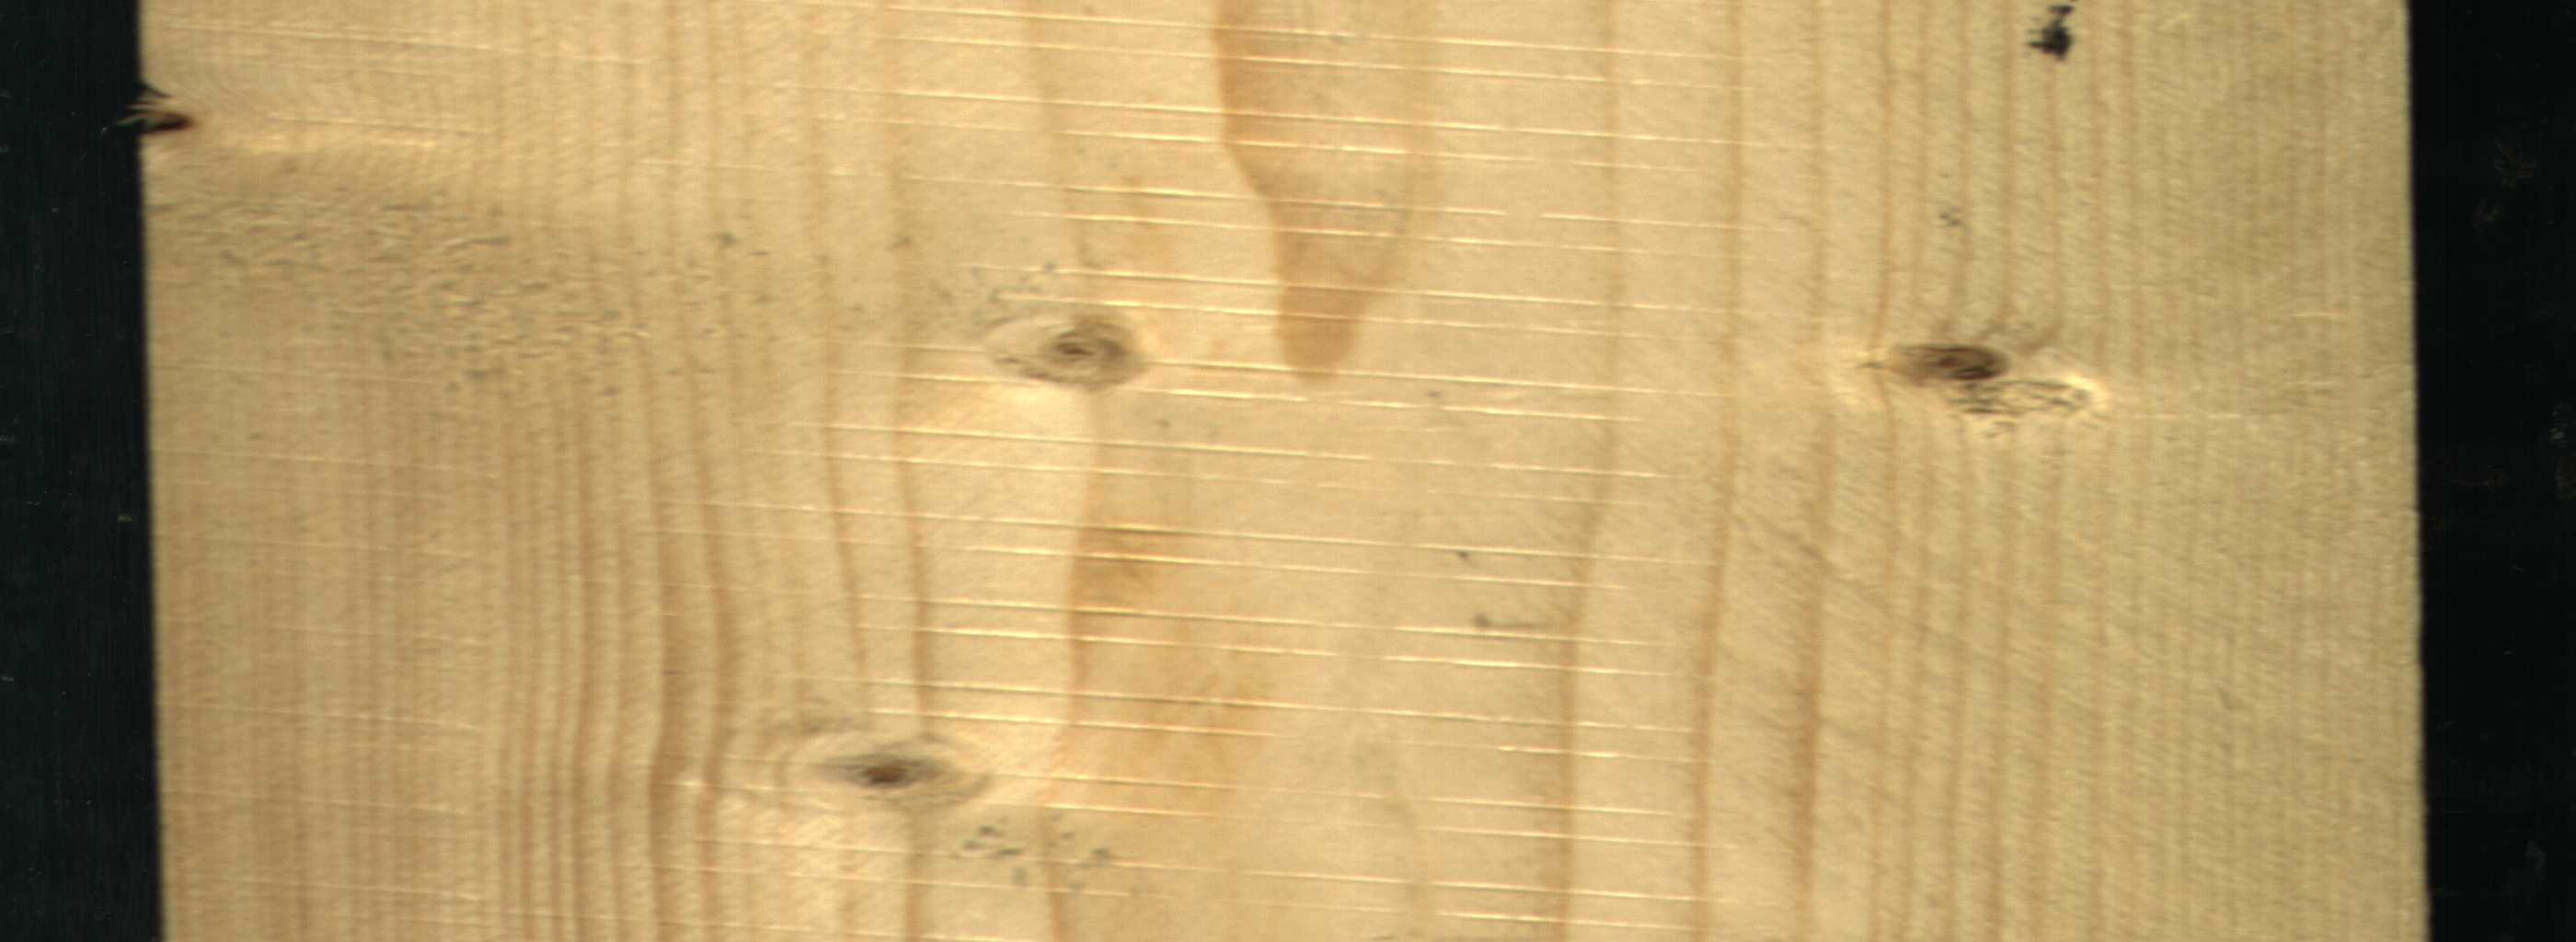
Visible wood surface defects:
Dead_Knot
Live_Knot
Live_Knot
Live_Knot